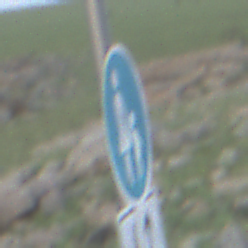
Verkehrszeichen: Gehweg
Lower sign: RichtungsangabeDurchPfeile8
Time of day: SunriseSunset
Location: Outdoor (Nature)
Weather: PartlyCloudy
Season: NotSpecified
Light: Natural